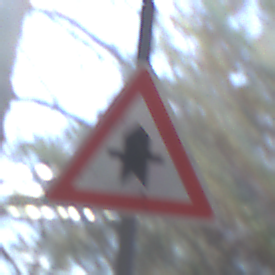
Verkehrszeichen: Vorfahrt
Umgebung: Outdoor, Nature
Tageszeit: MorningAfternoon
Wetter: Clear
Licht: Natural
Jahreszeit: Winter
Kontrast: HighContrast